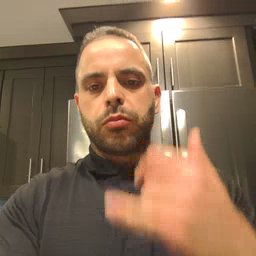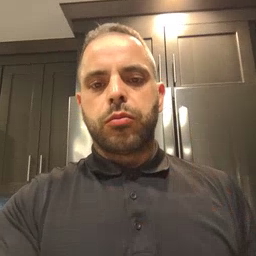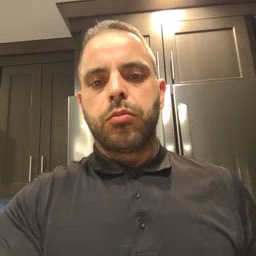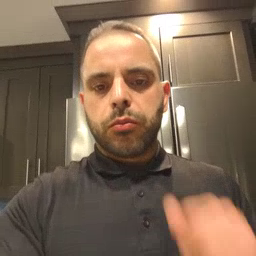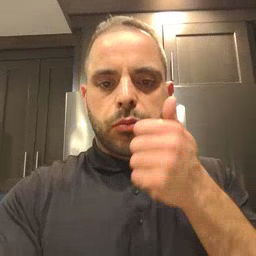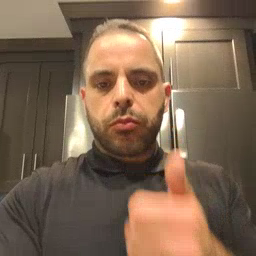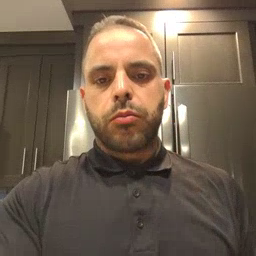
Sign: tomorrow